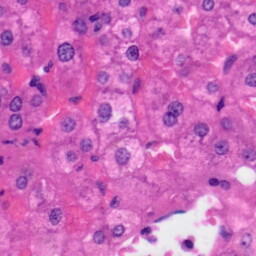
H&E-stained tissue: Liver